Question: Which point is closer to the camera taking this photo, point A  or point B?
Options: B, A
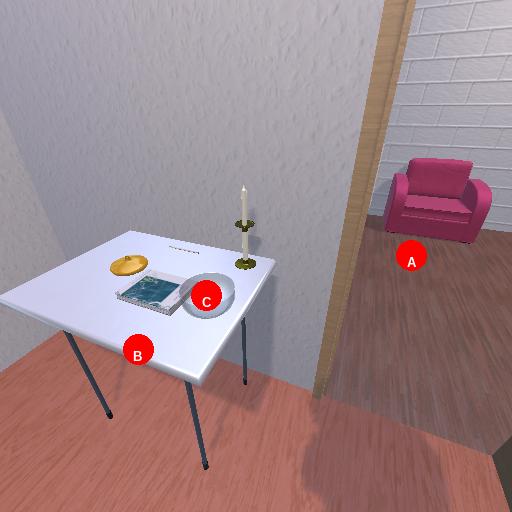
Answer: B